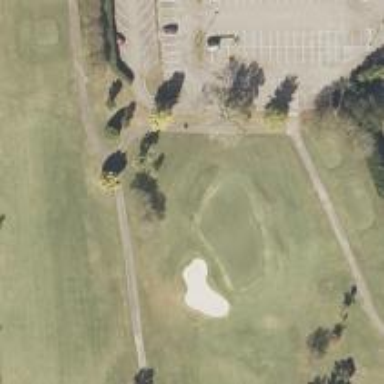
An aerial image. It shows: Golf cartpath that is also road path.